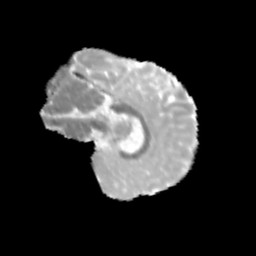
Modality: MD
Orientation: sagittal
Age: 11
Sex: female
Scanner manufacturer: siemens
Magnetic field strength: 3 T
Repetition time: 3.8 s
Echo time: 0.07 s